【题型】填空题　【知识点】解析几何　【难度】medium
已知双曲线 $C: \frac{x^2}{a^2} - \frac{y^2}{b^2} = 1 (a>0, b>0)$ 的左、右焦点分别为 $F_1, F_2$。点 $A$ 在 $C$ 上，点 $B$ 在 $y$ 轴上，$\overrightarrow{F_1A} \perp \overrightarrow{F_1B}$，$\overrightarrow{F_2A} = \frac{2}{3}\overrightarrow{F_2B}$，则 $C$ 的离心率为 \_\_\_\_\_\_。

\vspace{0.5cm}
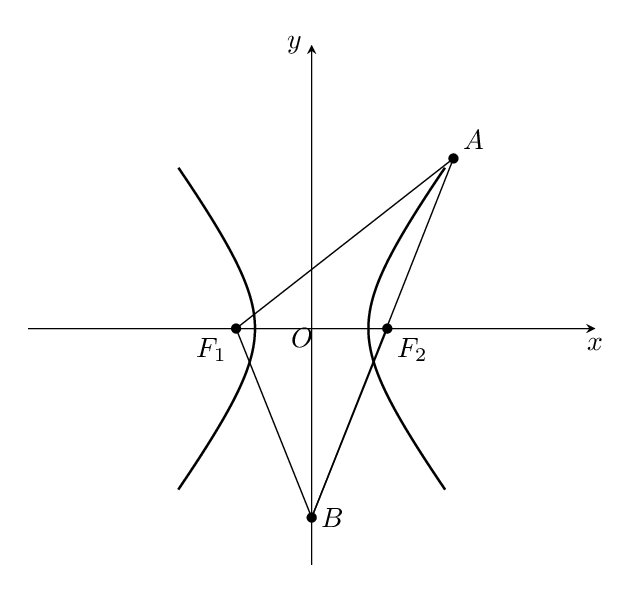
【解答】

\noindent \textbf{【答案】} $\boldsymbol{\dfrac{3\sqrt{5}}{5}}$ / $\boldsymbol{\dfrac{3}{5}\sqrt{5}}$

\vspace{0.2cm}
\noindent \textbf{【分析】} 设$BF_1=m$，利用双曲线定义得$AF_1=2a+\dfrac{2}{3}m$，利用勾股定理得$m$与$a$的关系，再利用$\cos\angle AF_1F_2=\cos\angle F_1BO$列关系式求解

\vspace{0.2cm}
\noindent \textbf{【解析】} 设$BF_1=m$，则由题意有：$BF_2=m$，$AF_2=\dfrac{2}{3}m$，$AF_1=2a+\dfrac{2}{3}m$，

由$\overrightarrow{F_1A}\perp\overrightarrow{F_1B}$，所以$BF_1^2+AF_1^2=AB^2$，

即$m^2+\left(2a+\dfrac{2}{3}m\right)^2=\left(m+\dfrac{2}{3}m\right)^2\Rightarrow m=3a$.

因为$\angle AF_1F_2+\angle BF_1O=90^\circ$，$\angle BF_1O+\angle F_1BO=90^\circ$，

所以$\angle AF_1F_2=\angle F_1BO$，$\cos\angle AF_1F_2=\cos\angle F_1BO$，

即$\dfrac{16a^2+4c^2-4a^2}{2\cdot 4a\cdot 2c}=\dfrac{\sqrt{9a^2-c^2}}{3a}\Rightarrow e=\dfrac{3\sqrt{5}}{5}$.

故答案为：$\boldsymbol{\dfrac{3\sqrt{5}}{5}}$